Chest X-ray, PA view. Patient: 34 years old, sex M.
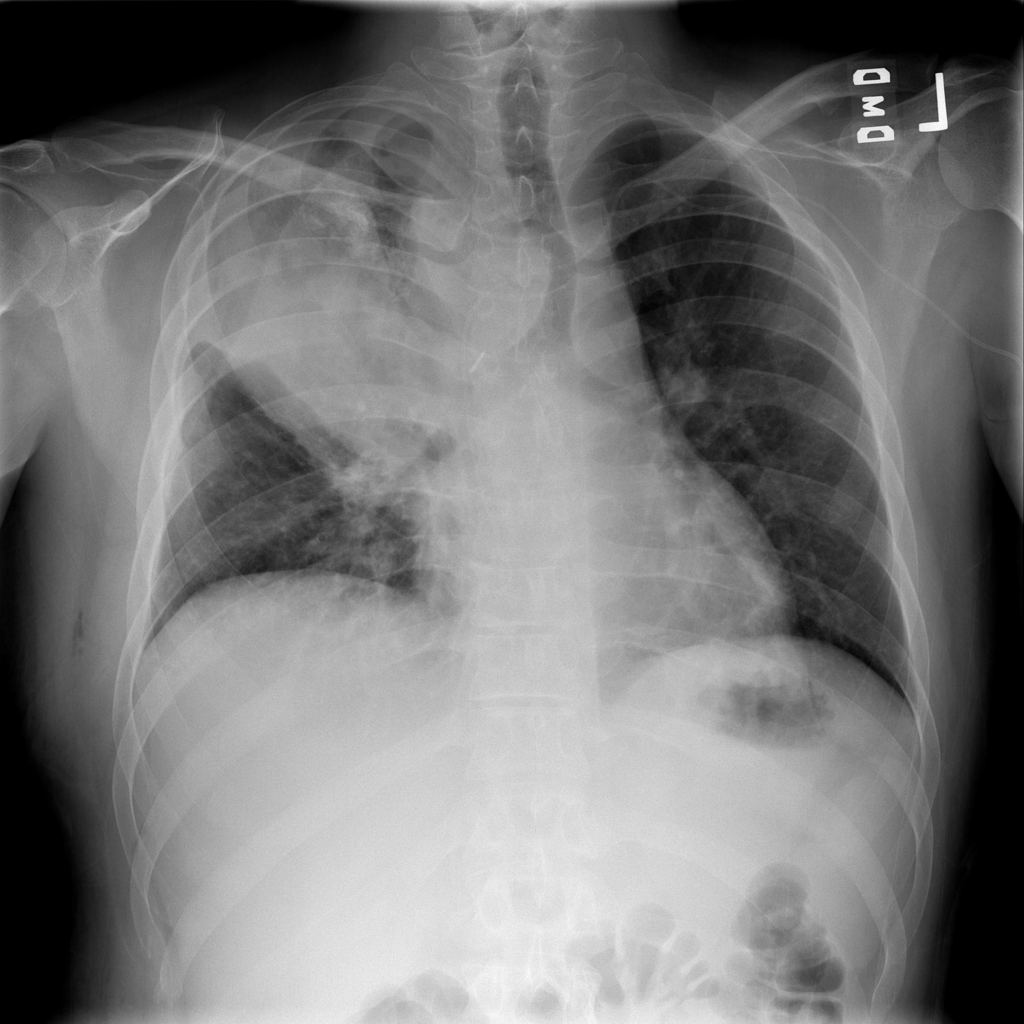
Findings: No Finding